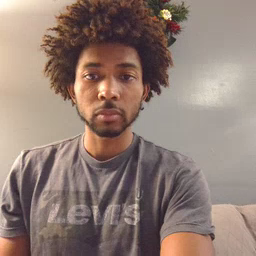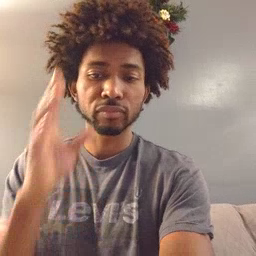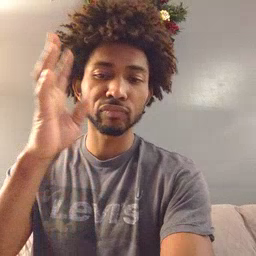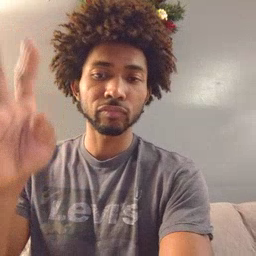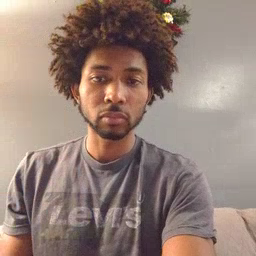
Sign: pretend